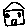
Label: house